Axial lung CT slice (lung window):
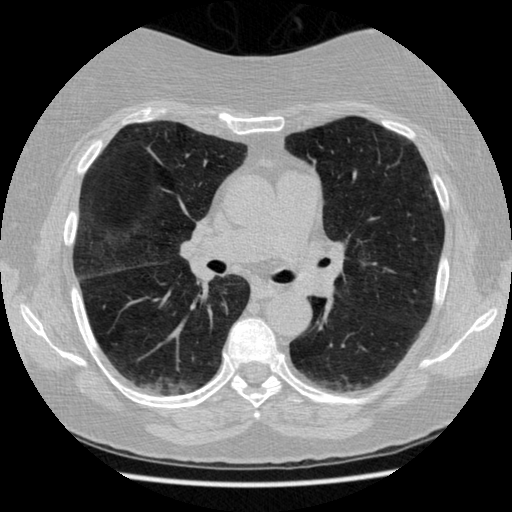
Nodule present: no